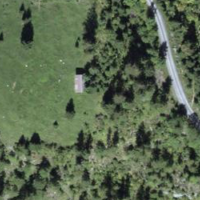
EUNIS habitat code: 45
Species observed at this site:
Dactylorhiza maculata
Astrantia major
Epipactis atrorubens